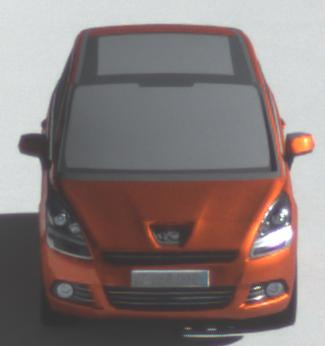
Make: Peugeot
Model: 5008 120 VTi
Detailed model: 5008 (I) Van
Model produced from: 2009/10
Model produced until: 2011/07
Doors: 5
Color: orange
Road condition: dry road
Daytime: morning or afternoon
Contrast: high contrast